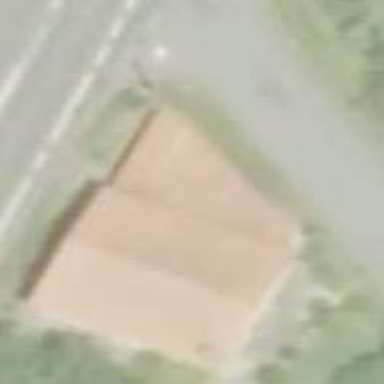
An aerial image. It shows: Garage building.